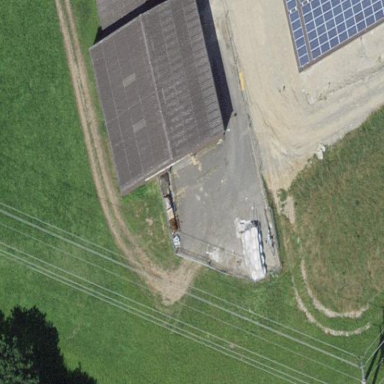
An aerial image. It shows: Industrial building.